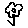
Label: flower